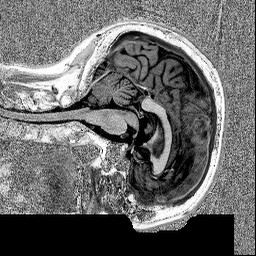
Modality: MP2RAGE
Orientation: sagittal
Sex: female